Question: I have a dynamic table which have so many columns and rows
and the problam is I want to stick the th and left-most td when scroll is empty like they are floating on their place not going anywhere with the scroll moving.
Here is the <URL> the code is not working in the fiddle because of the

display is just temporary because in actual it is fetching from database. I want to float the header and leftmost td having value (hello) and (make it float). ''
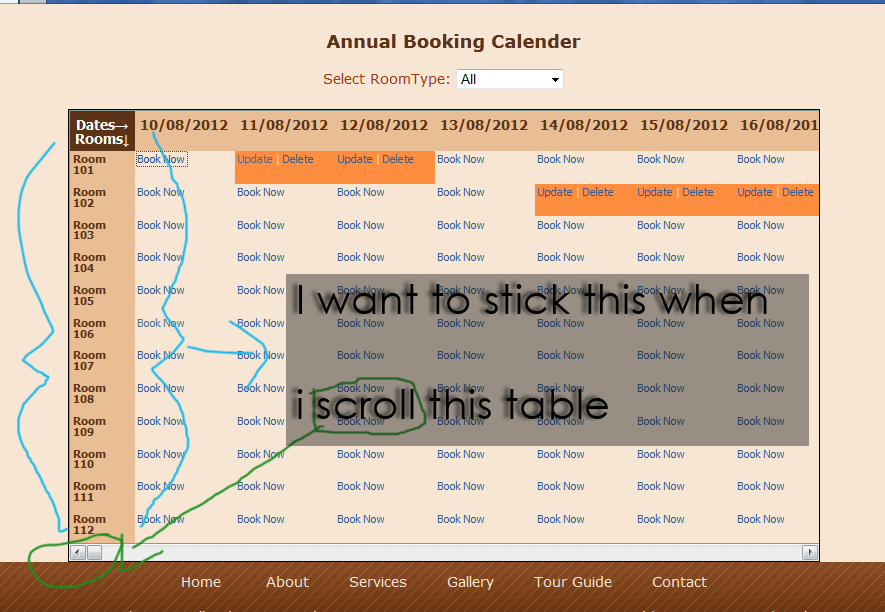
Answer: try this:
apply to '#rooms' as below:
'''
#rooms {
position: absolute;
width: 47px;
}
'''
also, give 'position: relative' to '<tr>' as below:
'''
tr{
position: relative;
}
'''
and '<td>' and '<th>' give 'height' to it as below:
'''
td, th{
height: 32px;
}
'''
I hope this would help